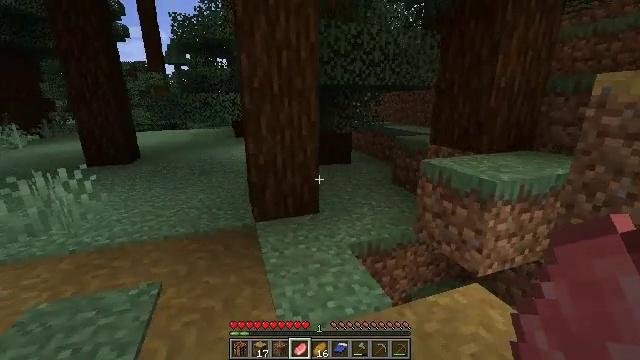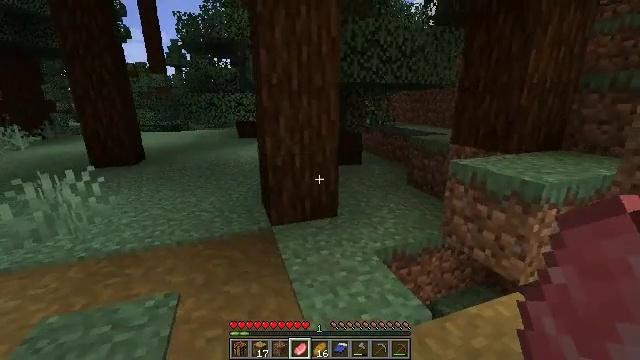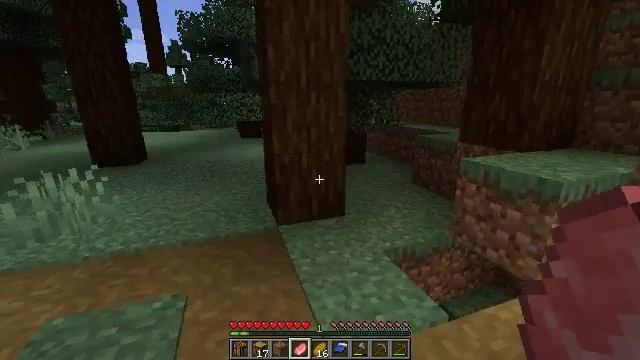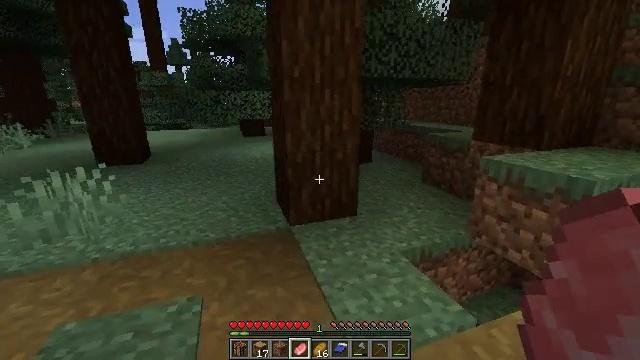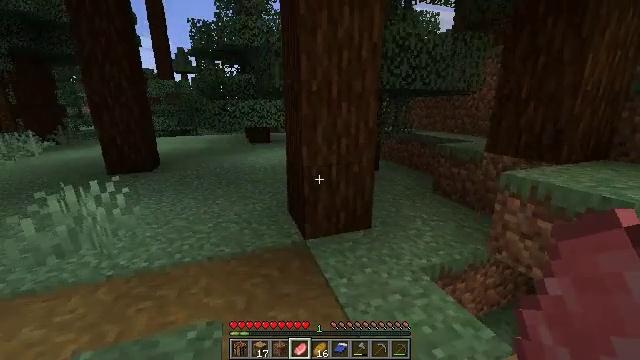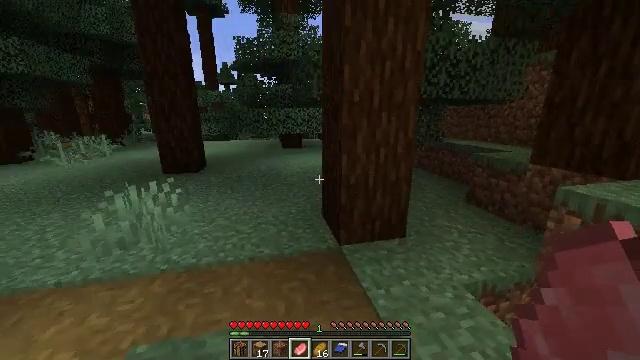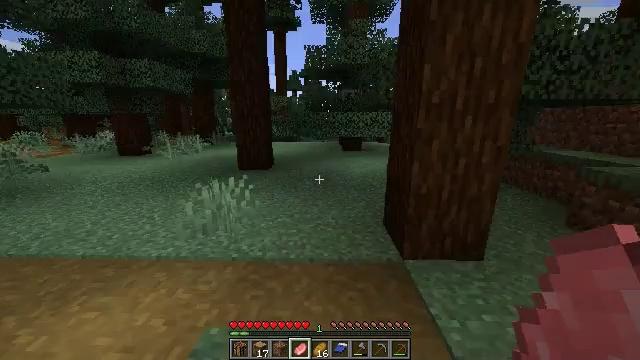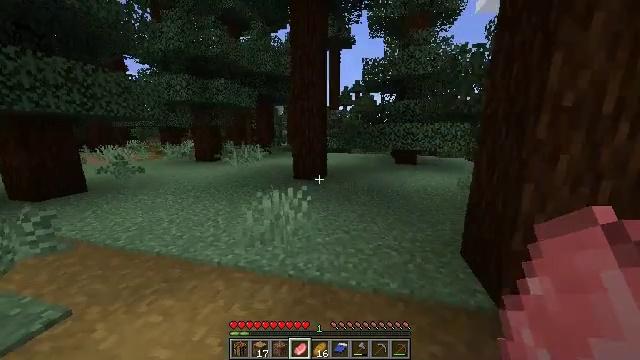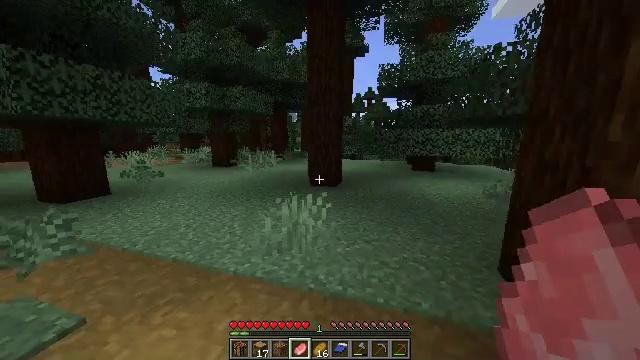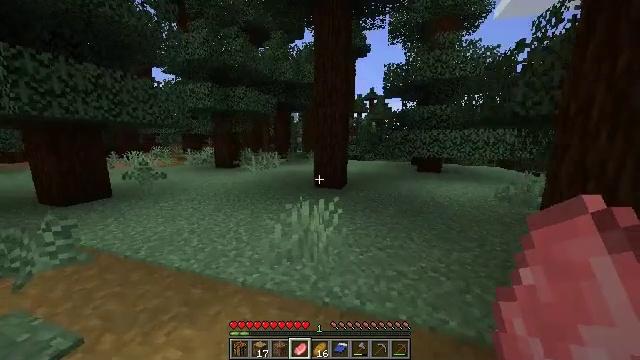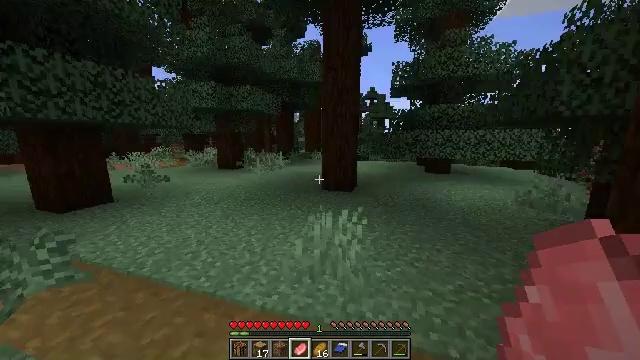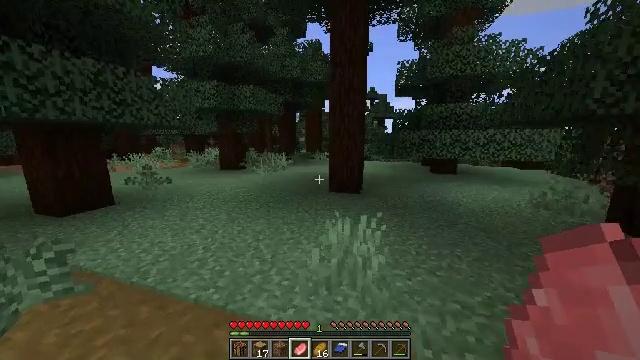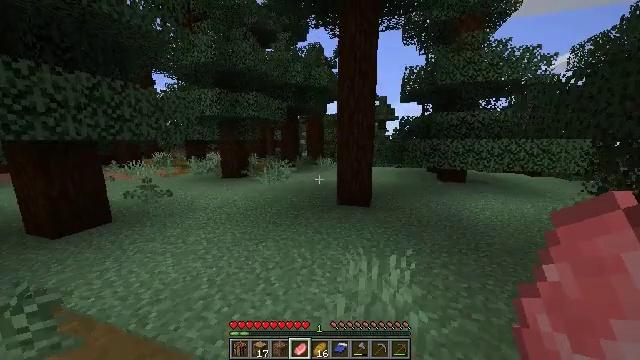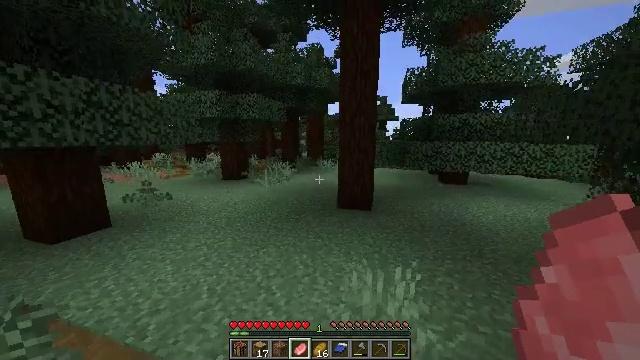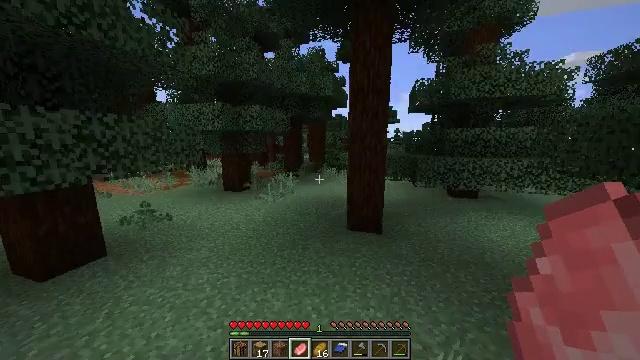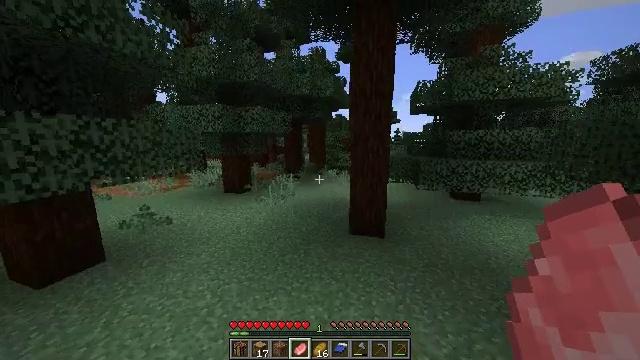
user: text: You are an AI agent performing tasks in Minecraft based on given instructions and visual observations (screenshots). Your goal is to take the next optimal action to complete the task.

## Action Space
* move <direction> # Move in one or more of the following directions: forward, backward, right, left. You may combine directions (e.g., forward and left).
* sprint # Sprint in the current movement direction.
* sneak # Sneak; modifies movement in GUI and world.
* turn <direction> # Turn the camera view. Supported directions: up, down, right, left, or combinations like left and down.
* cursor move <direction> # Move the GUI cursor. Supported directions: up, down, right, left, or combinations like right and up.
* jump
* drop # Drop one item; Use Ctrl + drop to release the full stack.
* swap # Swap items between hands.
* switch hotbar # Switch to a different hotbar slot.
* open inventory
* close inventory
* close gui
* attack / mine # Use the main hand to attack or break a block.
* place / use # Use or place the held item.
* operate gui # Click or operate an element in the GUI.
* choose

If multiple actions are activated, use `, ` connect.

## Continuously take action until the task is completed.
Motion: motion action
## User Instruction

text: Gather mossy cobblestone from a dungeon or ruin.
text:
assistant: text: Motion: move forward and move left
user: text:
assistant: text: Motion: move left
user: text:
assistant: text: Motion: move forward and move left
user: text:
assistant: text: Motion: move forward and move left
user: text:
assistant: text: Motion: move forward and move left, turn left
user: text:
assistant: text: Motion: move forward and move left, turn left
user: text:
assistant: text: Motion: move forward and move left, turn left and up
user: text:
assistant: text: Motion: move forward and move left, turn left and up
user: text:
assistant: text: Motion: move forward and move left
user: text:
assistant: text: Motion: move forward and move left
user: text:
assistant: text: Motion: move forward and move left
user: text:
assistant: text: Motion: move forward and move left, jump
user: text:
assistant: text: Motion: move forward and move left, jump
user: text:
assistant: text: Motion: move forward and move left, jump
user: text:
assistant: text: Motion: move forward and move left, jump
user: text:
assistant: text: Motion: move forward and move left, jump
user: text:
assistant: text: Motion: move forward, jump
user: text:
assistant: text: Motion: move forward, jump
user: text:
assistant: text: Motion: move forward, jump
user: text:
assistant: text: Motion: move forward, jump
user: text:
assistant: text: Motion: move forward, jump
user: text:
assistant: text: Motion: move forward, jump
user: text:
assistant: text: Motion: move forward, turn left, jump
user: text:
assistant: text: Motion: move forward, turn left, jump
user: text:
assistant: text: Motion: move forward, turn left, jump
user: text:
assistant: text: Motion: move forward, turn left, jump
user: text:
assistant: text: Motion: move forward, jump
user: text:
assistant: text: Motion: move forward, jump
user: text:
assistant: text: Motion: move forward, jump
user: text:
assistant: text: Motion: move forward and move right, jump